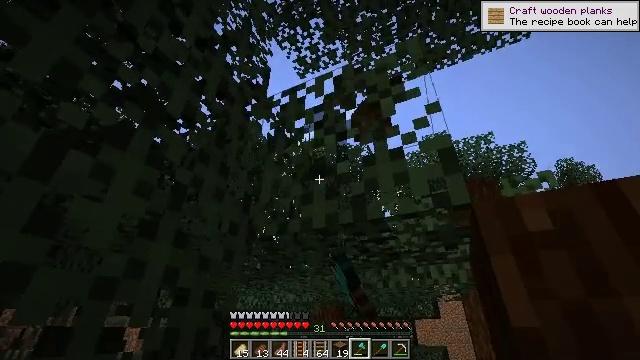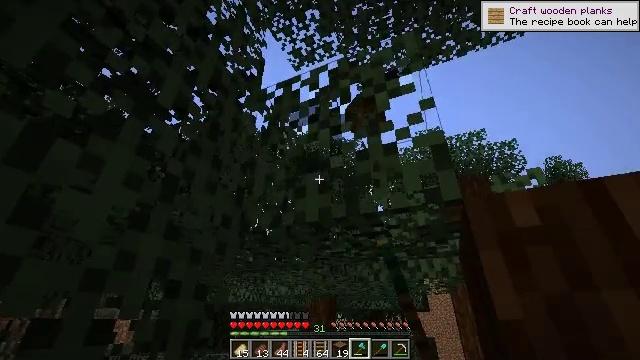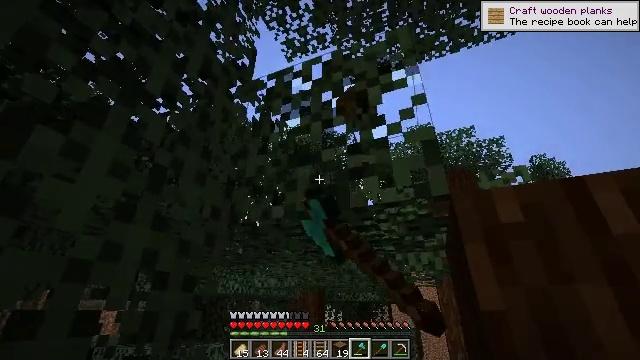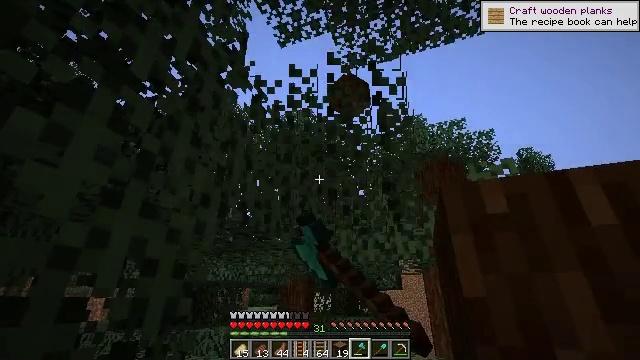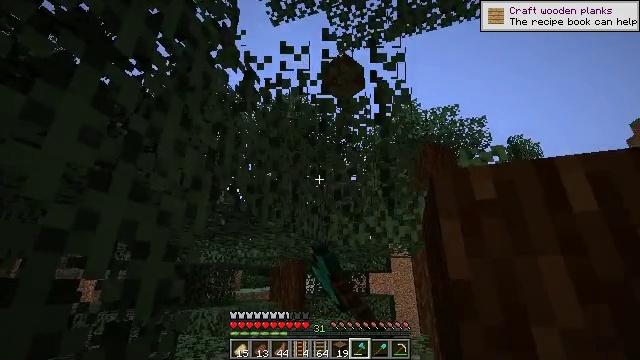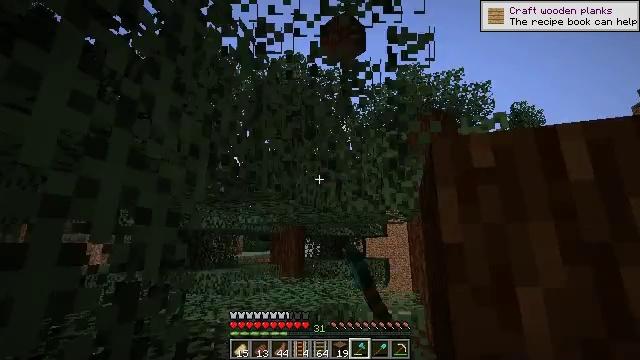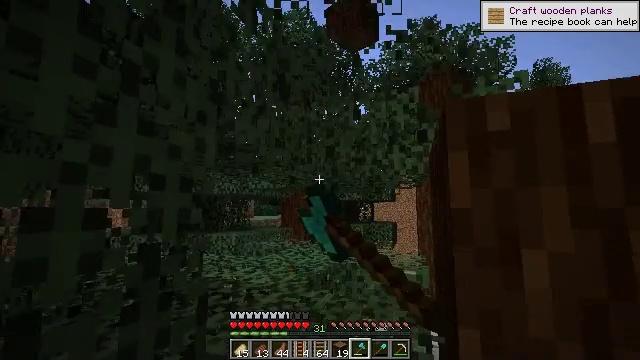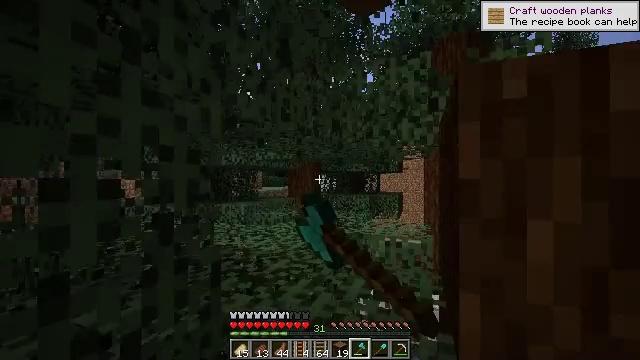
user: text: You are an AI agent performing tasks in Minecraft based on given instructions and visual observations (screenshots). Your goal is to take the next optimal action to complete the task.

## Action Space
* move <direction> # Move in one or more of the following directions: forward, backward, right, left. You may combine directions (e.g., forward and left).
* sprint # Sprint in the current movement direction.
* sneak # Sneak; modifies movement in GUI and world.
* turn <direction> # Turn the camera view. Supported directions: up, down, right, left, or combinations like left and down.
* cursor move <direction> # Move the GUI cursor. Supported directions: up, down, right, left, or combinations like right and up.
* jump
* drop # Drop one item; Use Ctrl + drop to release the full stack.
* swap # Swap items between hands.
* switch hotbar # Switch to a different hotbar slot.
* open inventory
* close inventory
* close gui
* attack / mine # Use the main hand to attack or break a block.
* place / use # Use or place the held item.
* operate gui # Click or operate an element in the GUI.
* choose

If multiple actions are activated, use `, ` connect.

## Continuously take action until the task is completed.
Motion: motion action
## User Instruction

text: Destroy the spruce leaves to get sticks and saplings.
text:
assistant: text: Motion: turn right and down, attack / mine
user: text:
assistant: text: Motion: turn right and down, attack / mine
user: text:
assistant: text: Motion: turn right and down, attack / mine
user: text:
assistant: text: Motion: turn right and down, attack / mine
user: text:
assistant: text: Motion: turn down, attack / mine
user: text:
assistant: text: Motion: turn left and down
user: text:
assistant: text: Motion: turn left and down
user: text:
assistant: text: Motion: no_op